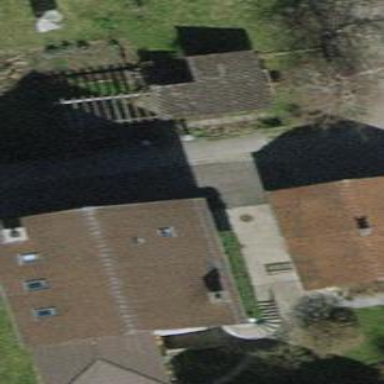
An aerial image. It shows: Building with tiled roof.